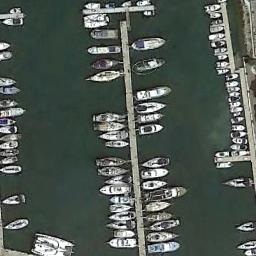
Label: harbor